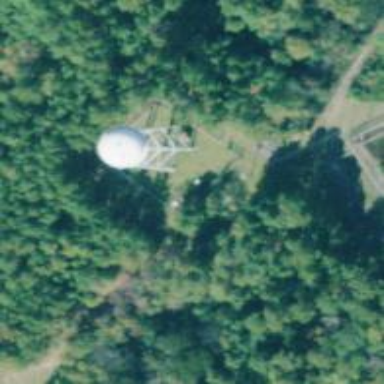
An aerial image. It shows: Water tower that is man-made.